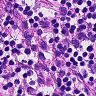
Metastatic tissue present: no